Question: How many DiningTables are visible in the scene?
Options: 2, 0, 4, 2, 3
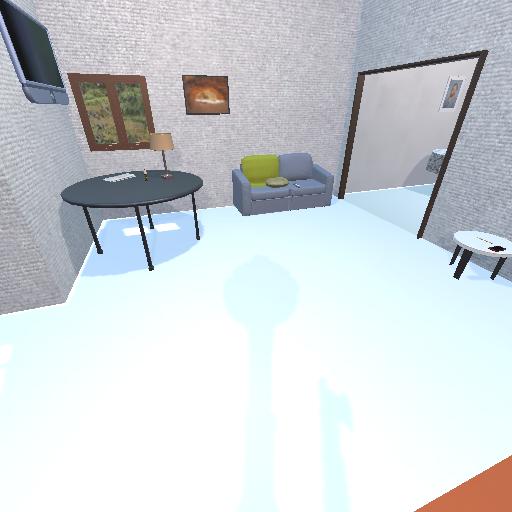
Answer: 2